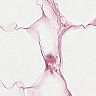
Metastatic tissue present: no